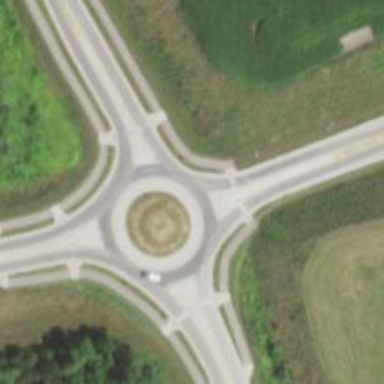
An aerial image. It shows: Tertiary road with asphalt surface leading to roundabout junction.